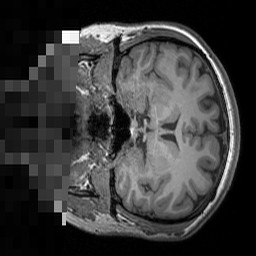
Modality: T1w
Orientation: coronal
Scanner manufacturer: siemens
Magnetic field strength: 3 T
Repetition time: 1.5 s
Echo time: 0.00291 s